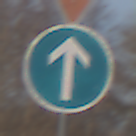
Verkehrszeichen: VorgeschriebeneFahrtrichtungGeradeaus
Zusatzzeichen oben: VorfahrtGewaehren
Umgebung: Outdoor, Nature
Tageszeit: MorningAfternoon
Wetter: PartlyCloudy
Licht: Natural
Jahreszeit: NotSpecified
Kontrast: HighContrast